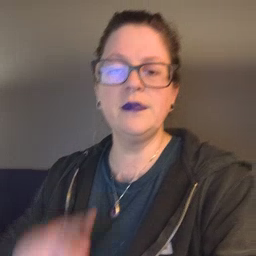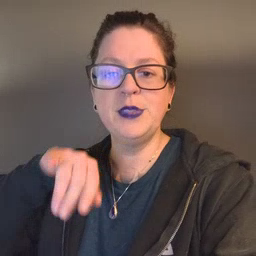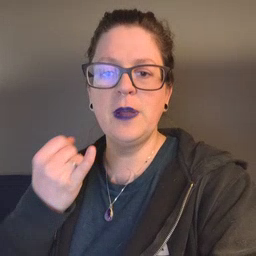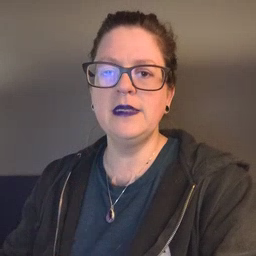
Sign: pajamas